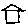
Label: house